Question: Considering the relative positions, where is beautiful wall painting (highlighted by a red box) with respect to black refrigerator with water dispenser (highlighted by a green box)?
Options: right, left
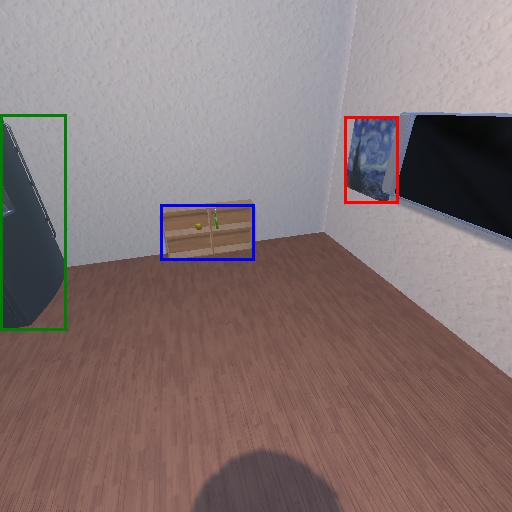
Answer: right